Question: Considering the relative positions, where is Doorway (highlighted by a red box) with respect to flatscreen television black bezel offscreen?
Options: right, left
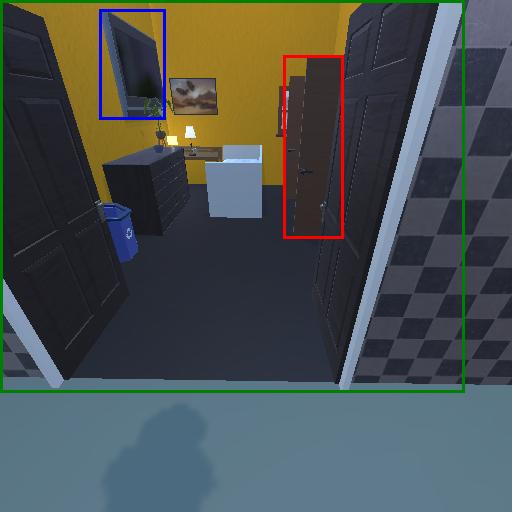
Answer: right